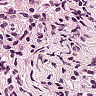
Metastatic tissue present: no